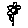
Label: flower